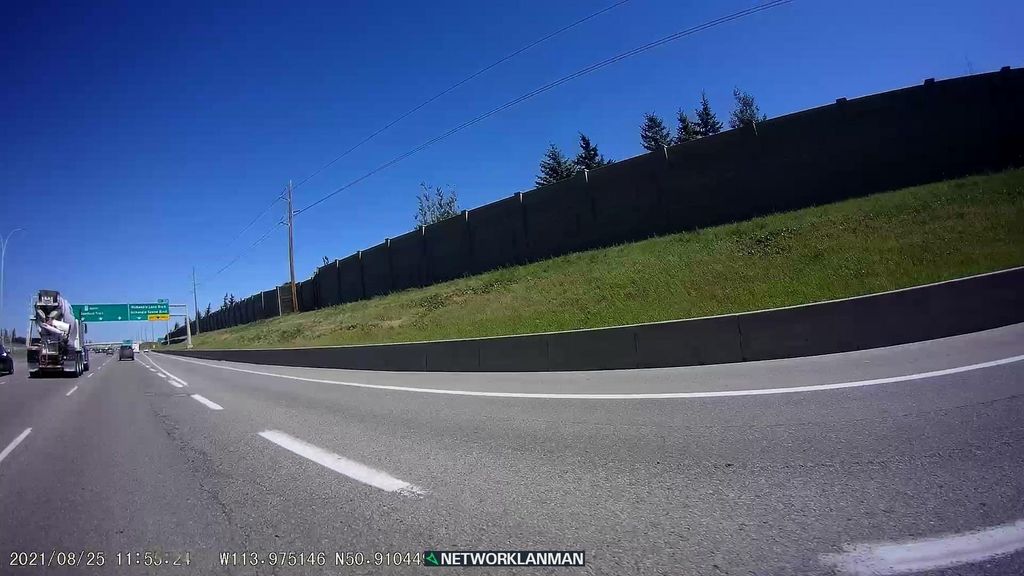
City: calgary